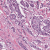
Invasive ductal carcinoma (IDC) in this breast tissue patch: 1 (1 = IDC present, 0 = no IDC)